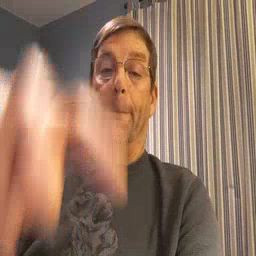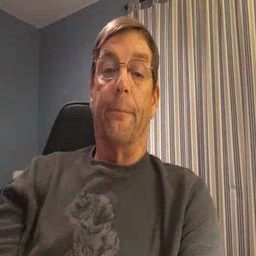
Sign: jump